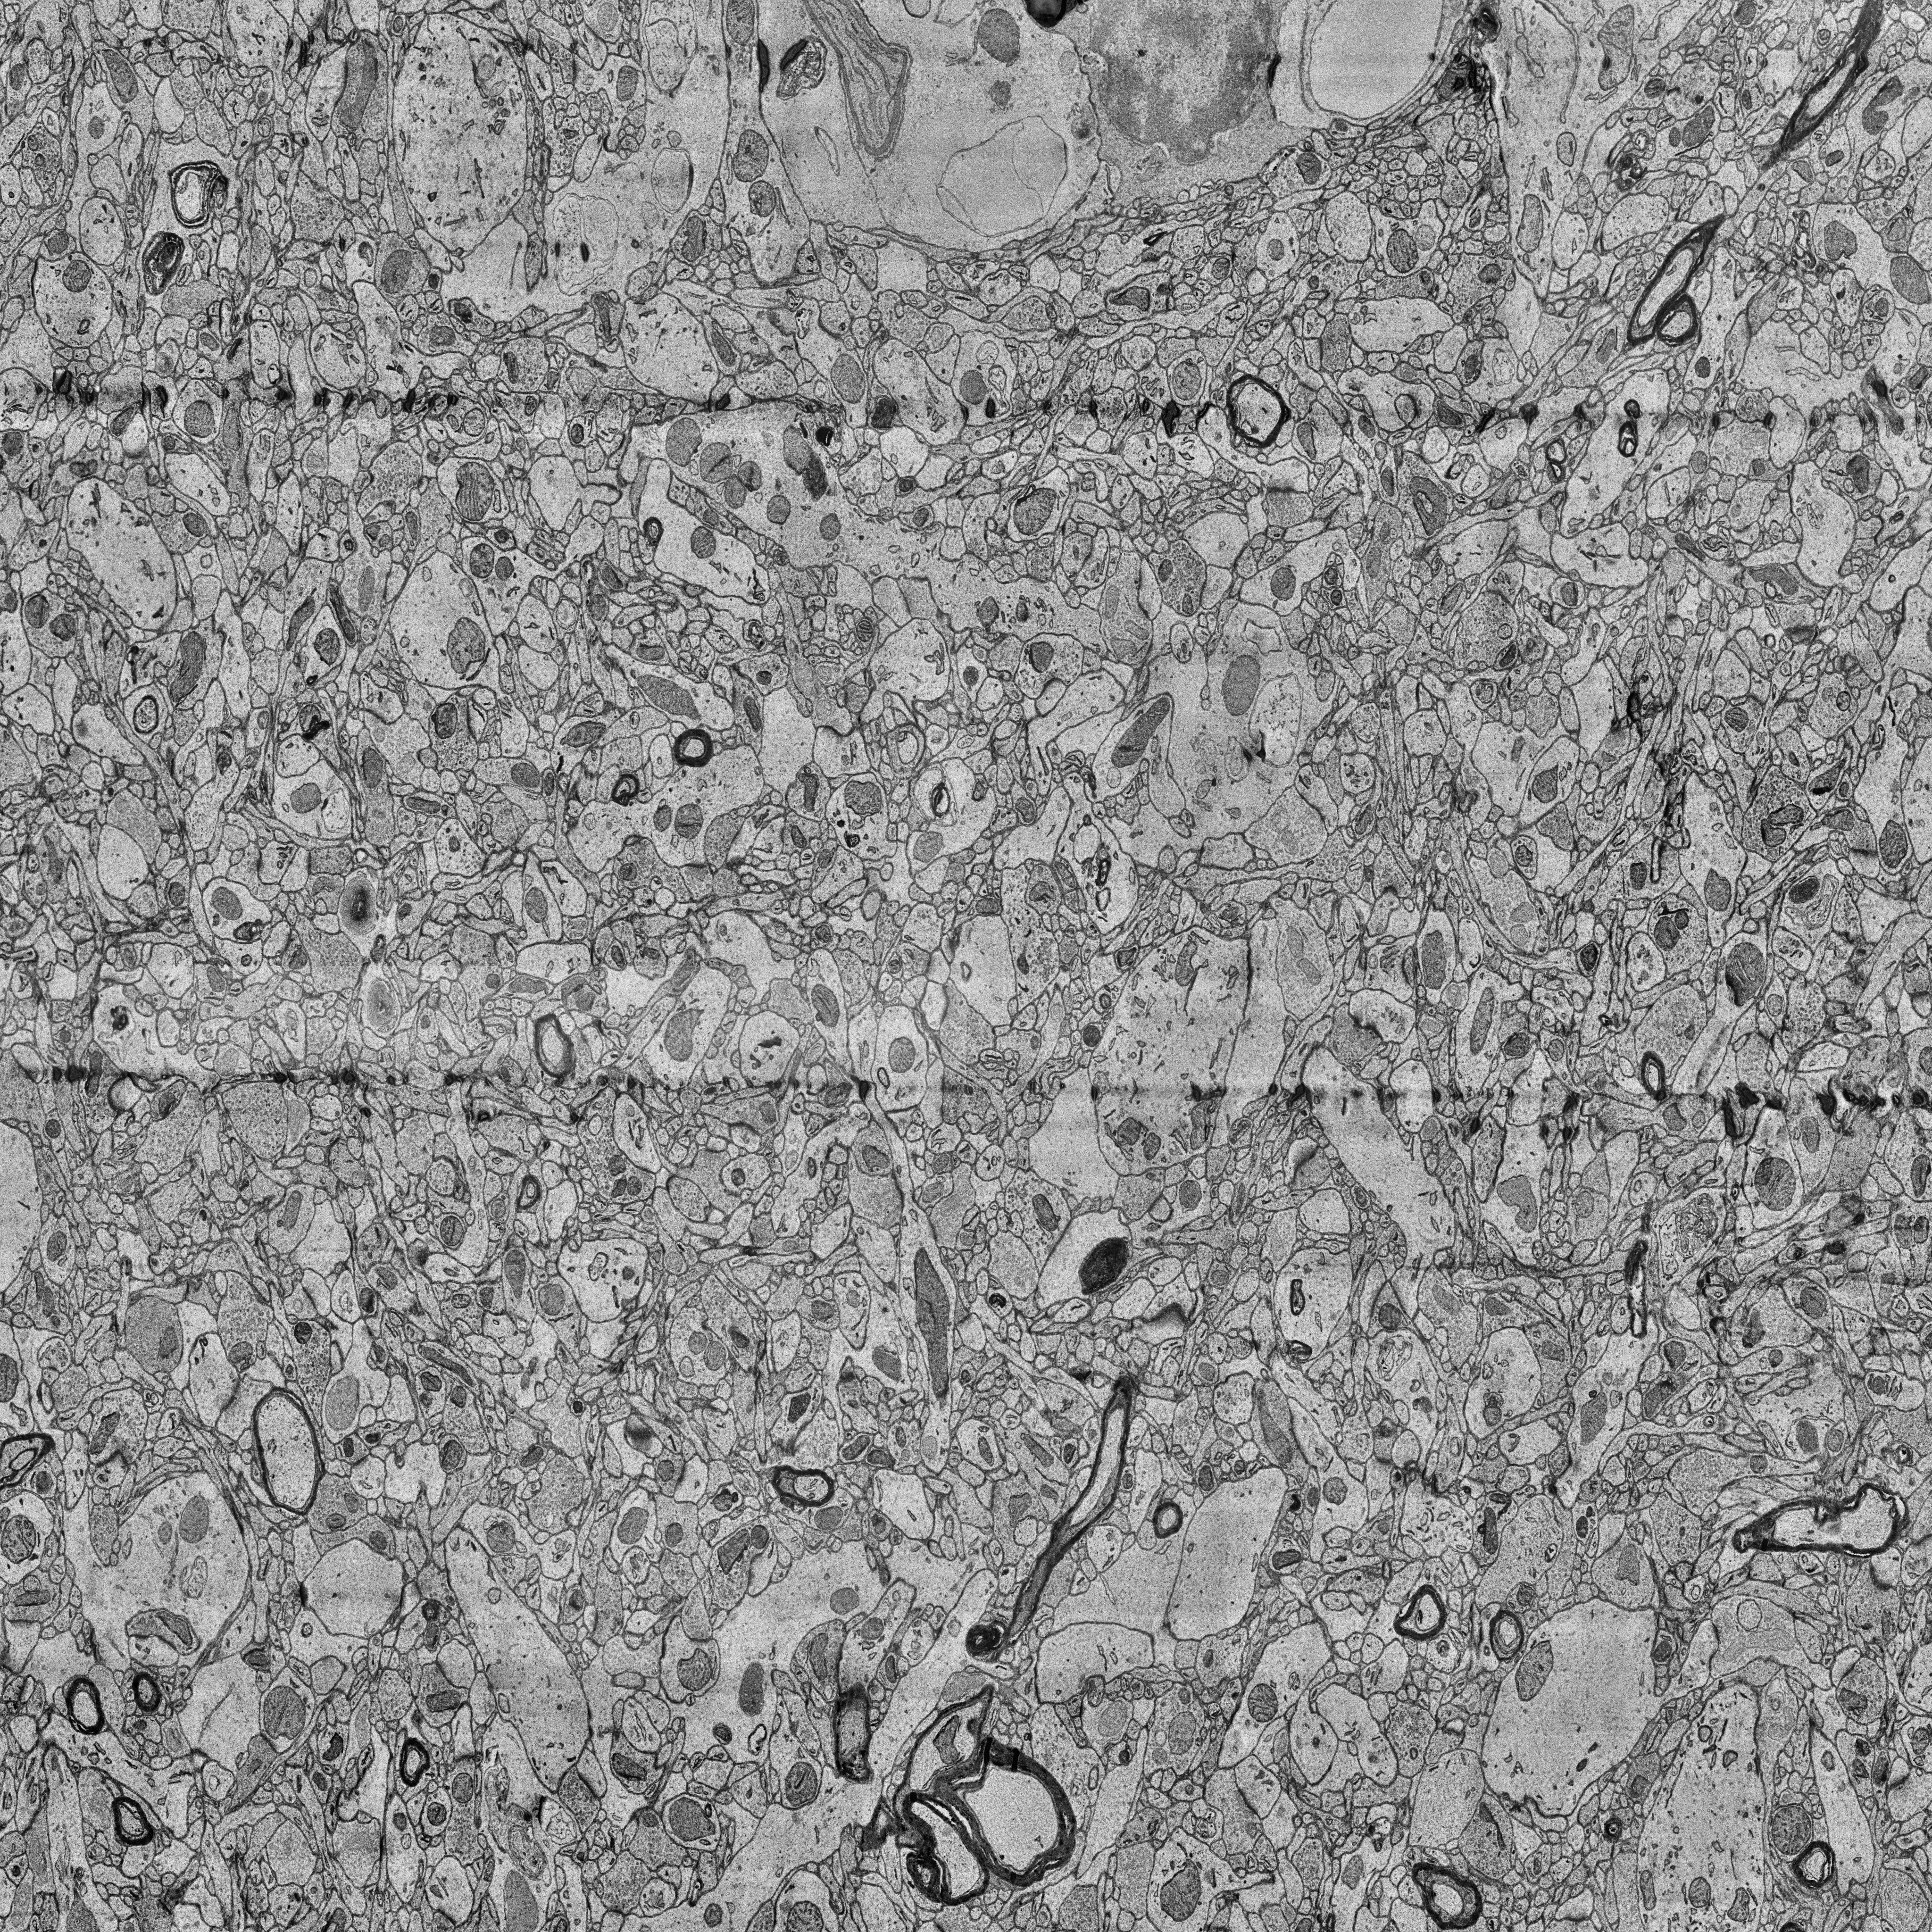
Electron microscopy slice of human cortex tissue
Slice depth (z): 135
Mitochondria instances in slice: 488